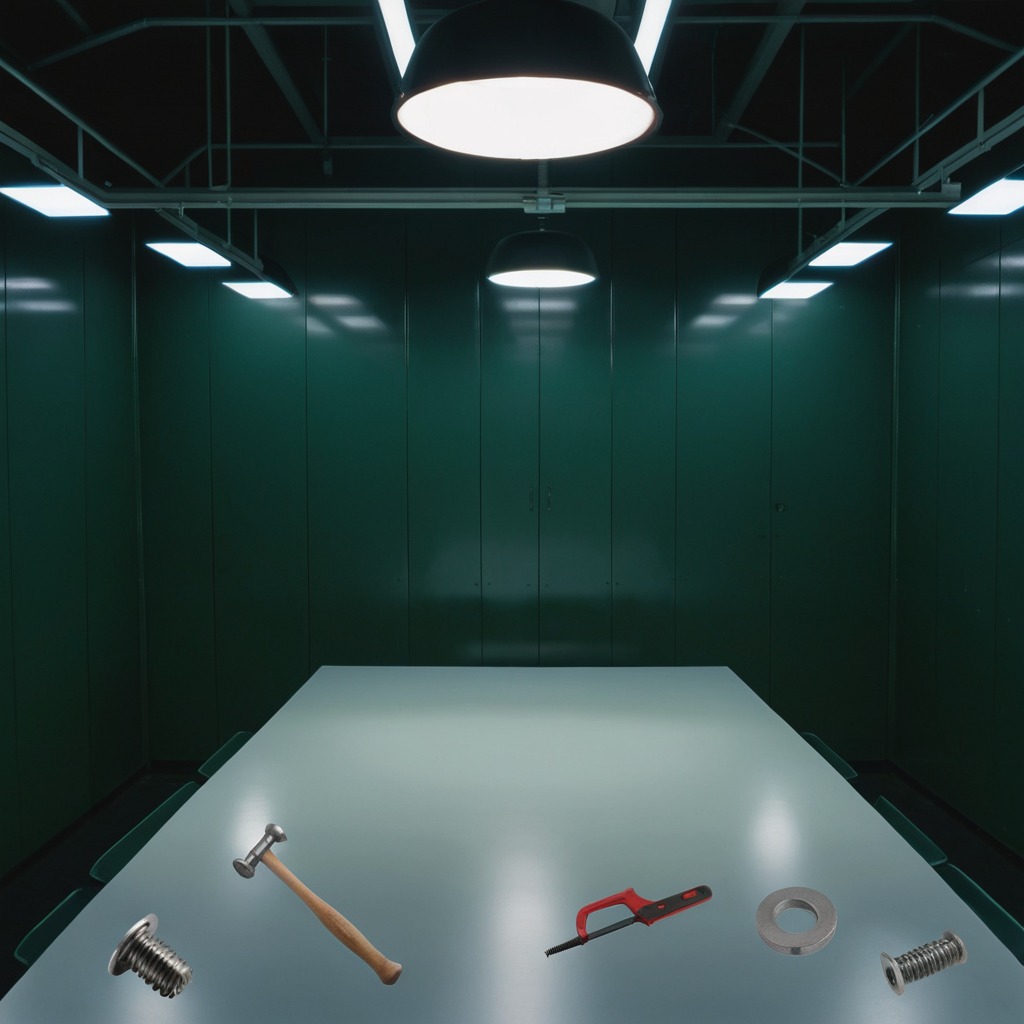
A flat metal washer, a hammer, a metal machine screw, a coiled metal spring, and a handheld metal saw are lying on the clean empty table in a railway signal maintenance room.